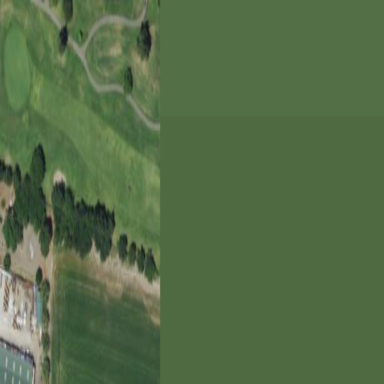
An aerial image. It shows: Golf fairway in the image.